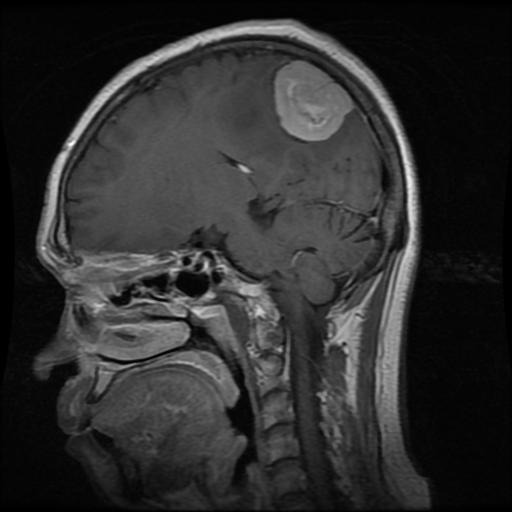
Label: meningioma